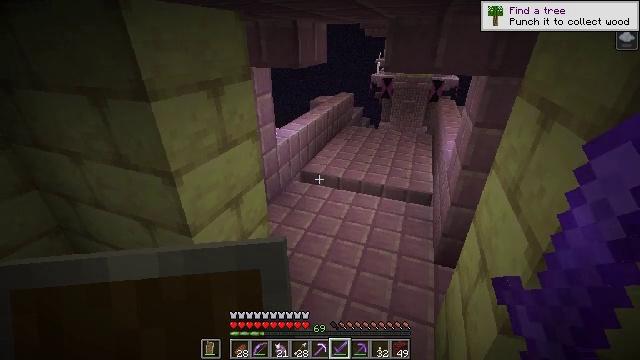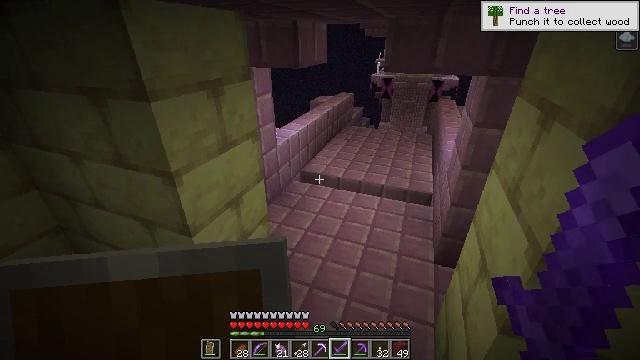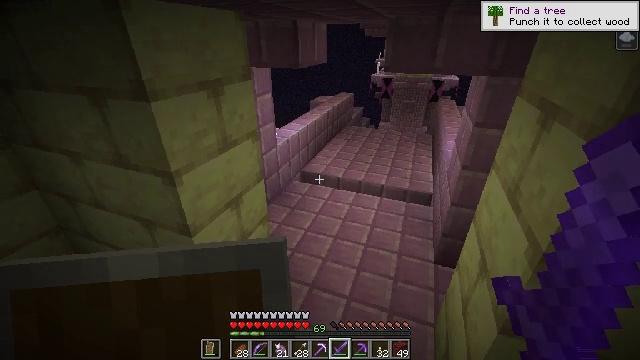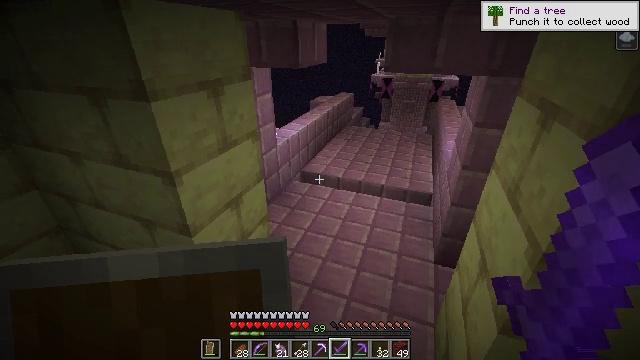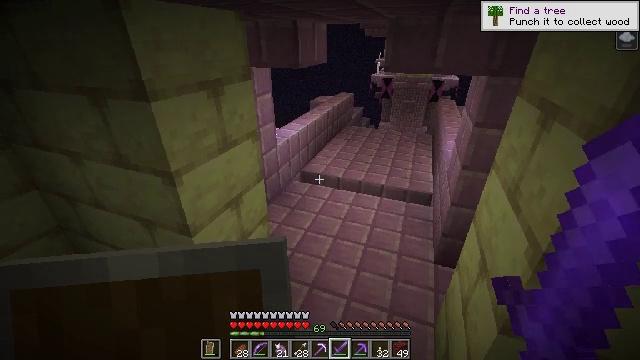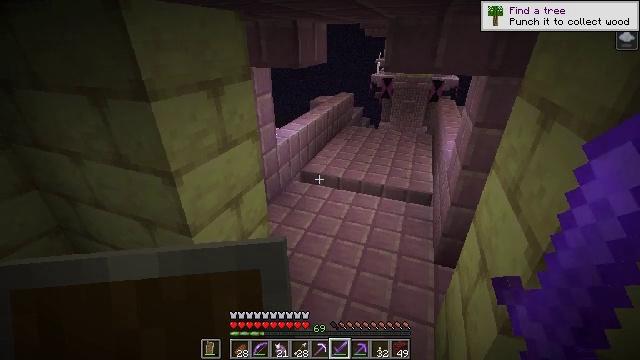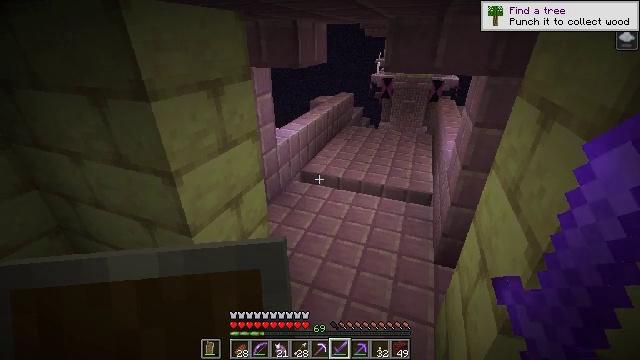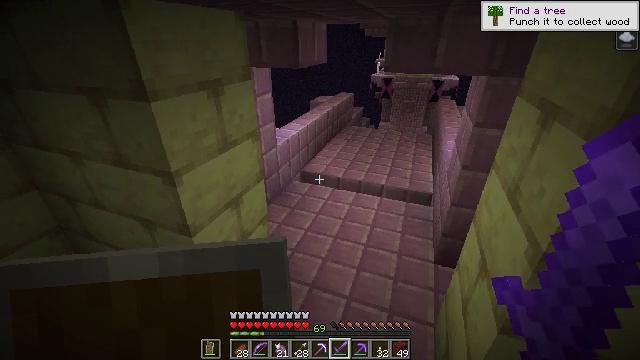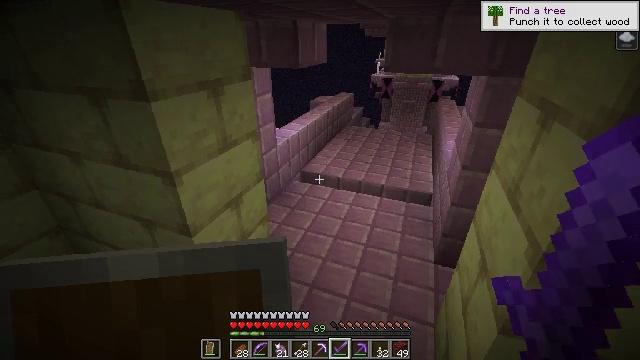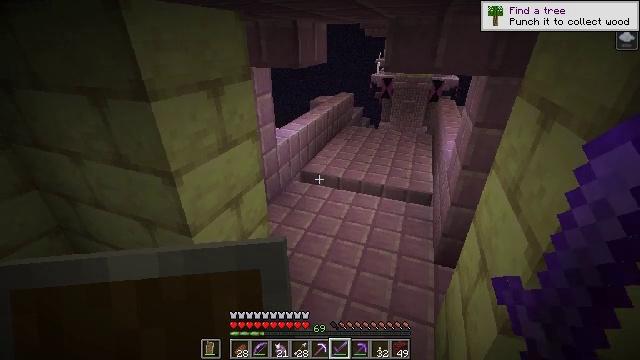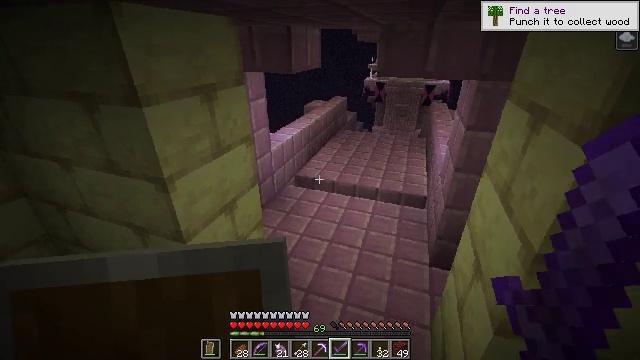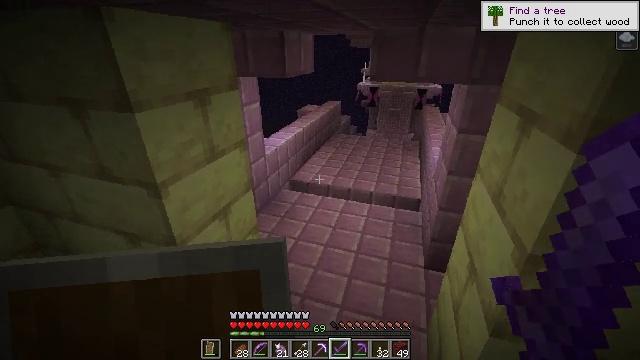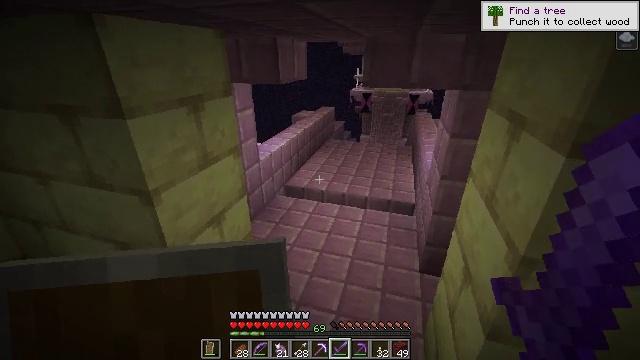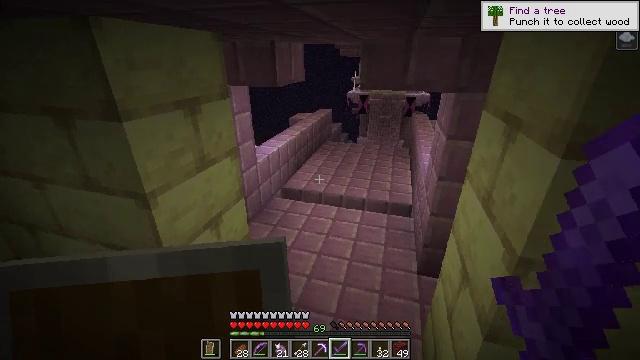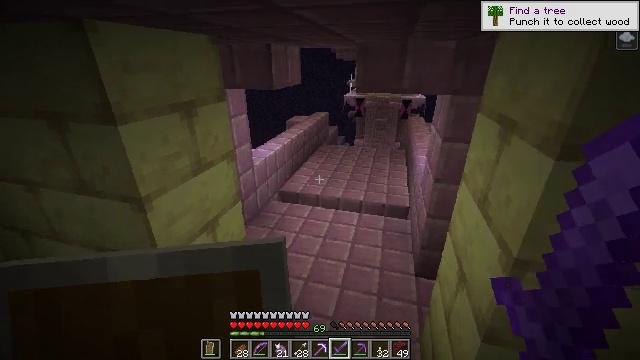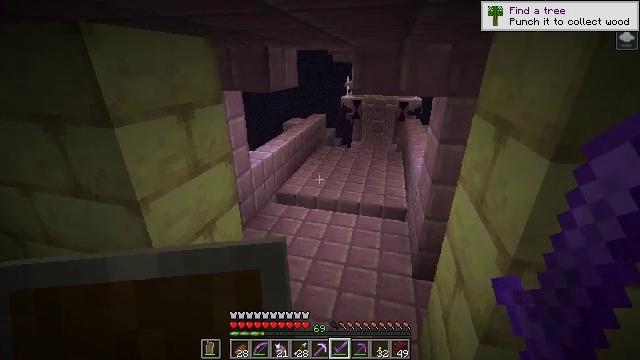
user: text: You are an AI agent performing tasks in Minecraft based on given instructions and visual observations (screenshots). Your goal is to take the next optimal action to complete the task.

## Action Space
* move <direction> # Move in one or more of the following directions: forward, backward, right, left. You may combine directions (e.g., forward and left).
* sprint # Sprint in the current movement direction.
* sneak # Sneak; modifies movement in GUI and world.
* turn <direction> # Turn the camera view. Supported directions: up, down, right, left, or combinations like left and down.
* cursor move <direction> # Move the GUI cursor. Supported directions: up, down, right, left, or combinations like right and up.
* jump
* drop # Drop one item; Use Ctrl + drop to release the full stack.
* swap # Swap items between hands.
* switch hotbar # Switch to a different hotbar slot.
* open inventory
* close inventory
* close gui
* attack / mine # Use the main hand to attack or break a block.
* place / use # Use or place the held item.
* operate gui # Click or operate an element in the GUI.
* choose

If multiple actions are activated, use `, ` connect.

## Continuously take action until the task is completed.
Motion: motion action
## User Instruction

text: Break the magenta stained glass to collect it.
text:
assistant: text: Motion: no_op
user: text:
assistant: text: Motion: no_op
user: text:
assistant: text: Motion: no_op
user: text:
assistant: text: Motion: no_op
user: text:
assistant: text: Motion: no_op
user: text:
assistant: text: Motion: no_op
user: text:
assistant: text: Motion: no_op
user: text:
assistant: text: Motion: no_op
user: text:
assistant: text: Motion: no_op
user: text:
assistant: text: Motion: turn right
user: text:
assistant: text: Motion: turn right
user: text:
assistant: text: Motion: turn right and up
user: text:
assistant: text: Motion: no_op
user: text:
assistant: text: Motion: no_op
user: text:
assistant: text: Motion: no_op
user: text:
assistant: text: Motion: move left
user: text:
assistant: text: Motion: move left
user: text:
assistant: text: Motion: move left
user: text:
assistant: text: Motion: move left
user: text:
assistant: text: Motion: move left
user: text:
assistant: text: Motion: move left
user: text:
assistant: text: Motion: move left
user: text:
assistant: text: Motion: move left, turn right
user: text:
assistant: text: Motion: move left, turn right
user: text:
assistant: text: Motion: move left, turn right
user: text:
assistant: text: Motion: move left, turn right and down
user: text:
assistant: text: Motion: move left, turn right and down
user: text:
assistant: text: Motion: turn right and down
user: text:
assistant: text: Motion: turn right and down
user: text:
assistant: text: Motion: turn right and down